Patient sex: F
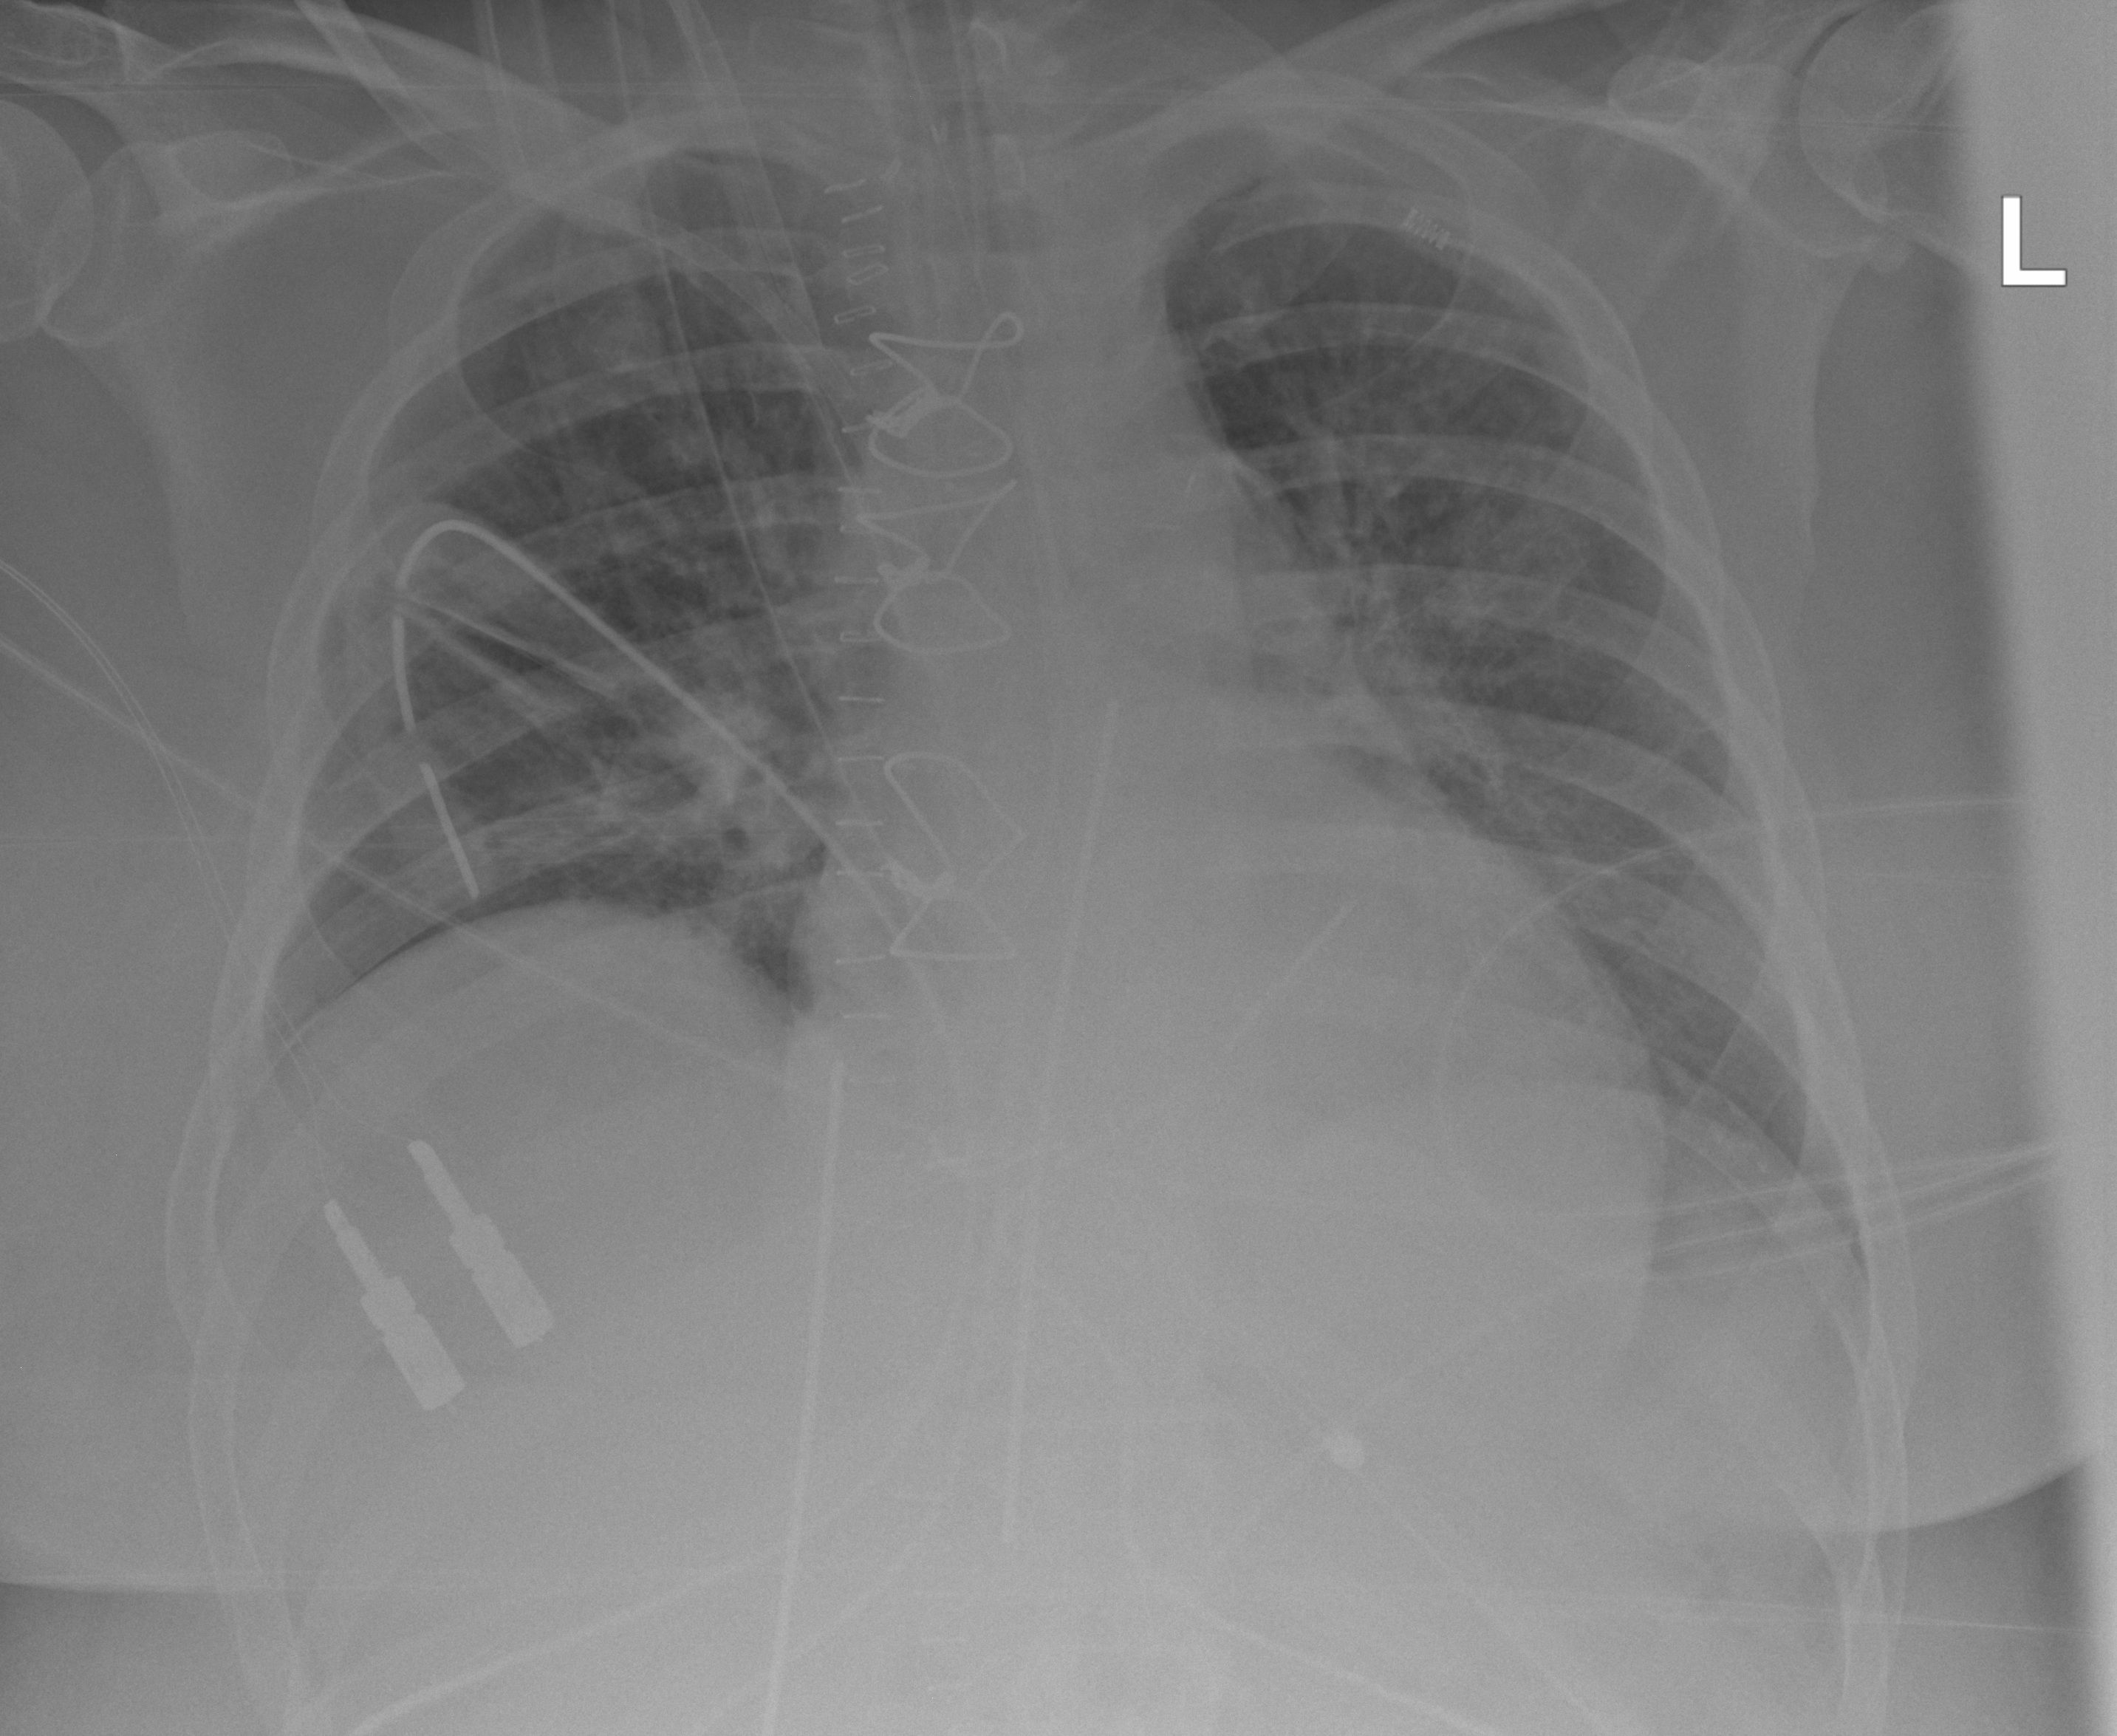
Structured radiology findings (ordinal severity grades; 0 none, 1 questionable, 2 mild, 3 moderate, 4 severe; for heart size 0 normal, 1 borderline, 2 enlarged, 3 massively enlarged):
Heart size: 2
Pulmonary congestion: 1
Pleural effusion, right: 0
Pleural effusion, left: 2
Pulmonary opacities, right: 2
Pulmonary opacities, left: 0
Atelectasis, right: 1
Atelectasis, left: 1